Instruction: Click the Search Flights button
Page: home
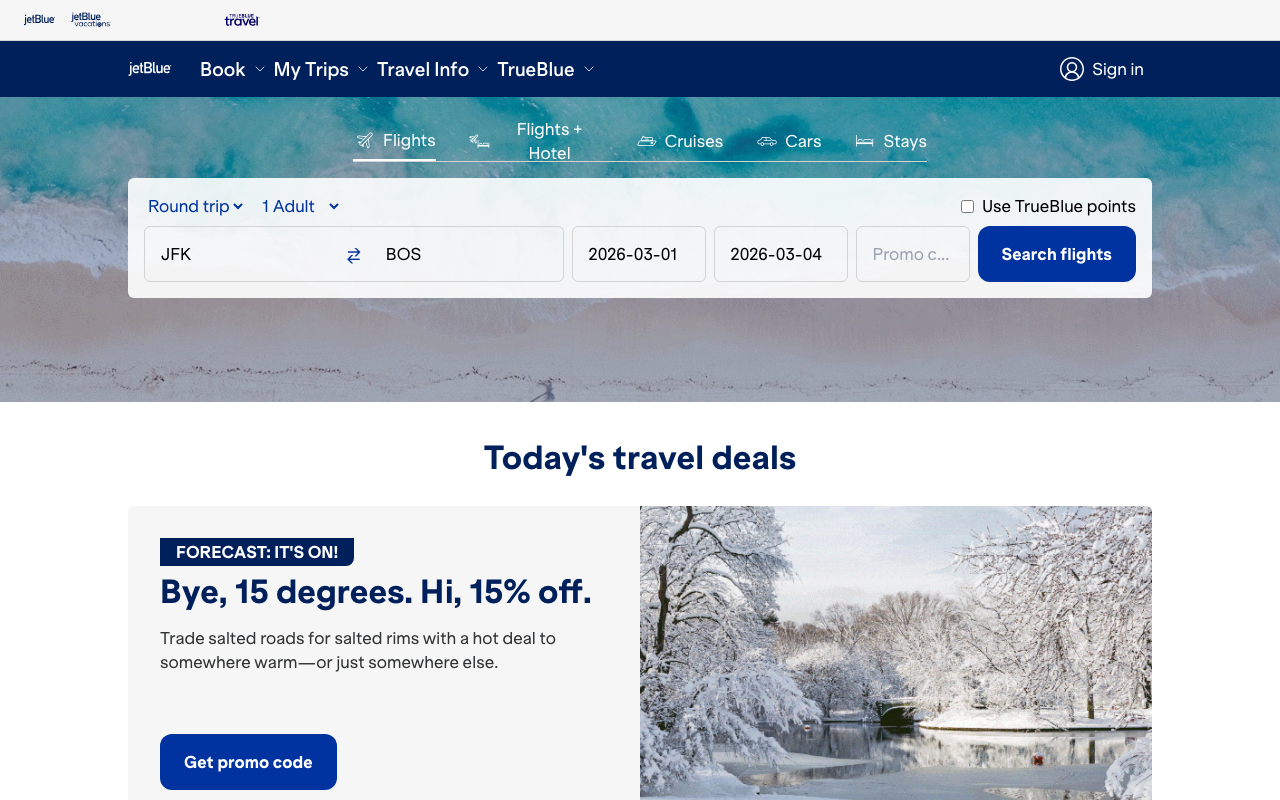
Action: click